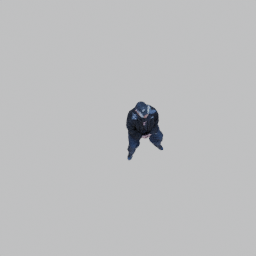
Label: people